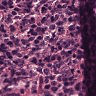
Metastatic tissue present: no